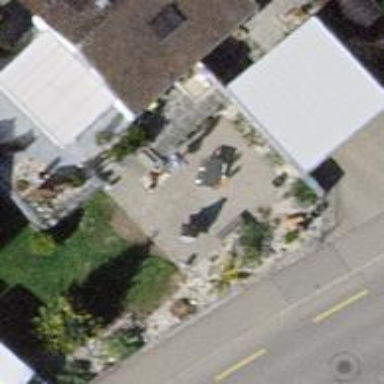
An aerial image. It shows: Garage building.